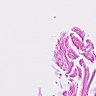
Metastatic tissue present: no